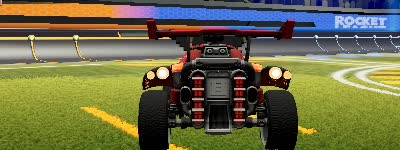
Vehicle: octane